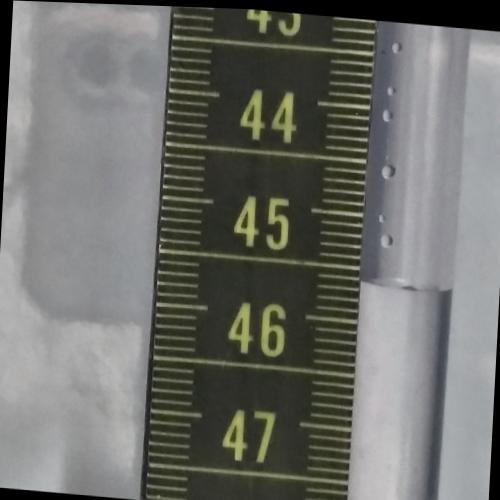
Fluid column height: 45.6 cm